Interaction volume radius: 10 \u00c5
Interaction volume height: 15 \u00c5
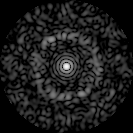
Disorder parameter: 0.8307